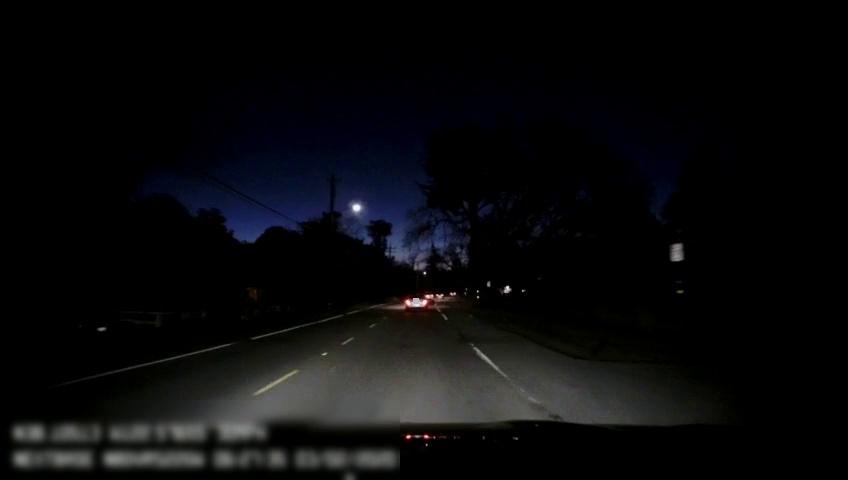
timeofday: Night
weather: Cloudy
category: Drivable Space
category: Vehicles | Car
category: Vehicles | SUV
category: Lanes | Current Lane
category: Lanes | Current Lane
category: Lanes | Opposite Lane